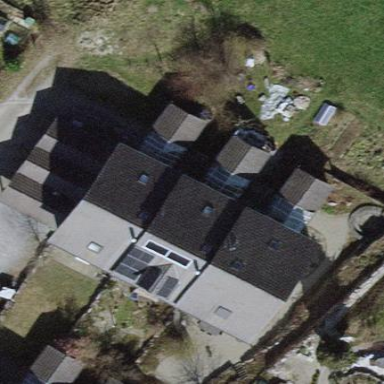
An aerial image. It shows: Terrace building with gabled roof oriented across.